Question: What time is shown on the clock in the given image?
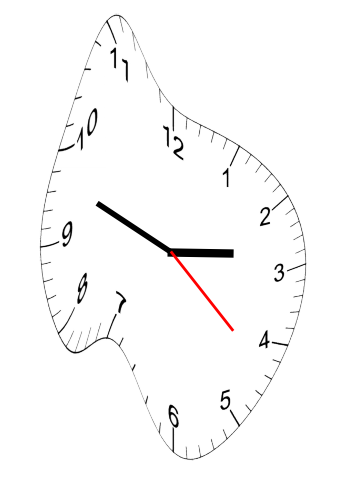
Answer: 02:48:22